Question: I'm creating a application using entity framework code-first and i'm facing some problems with the limitations of EF while following the interface segration principle.

'''
public interface IProduct
{
int Id { get; set; }
ICollection<IProcess> Processes { get; set; }
ICollection<ILine> Lines { get; set; }
String Description { get; set; }
String Number { get; set; }
String Name { get; set; }
}
'''
Problem is the Processes and Lines property cause it can't figure out which class in the concrete type (I presume).
I know that i could achieve almost the same by using abstract classes. Reason why i haven't just done this is that i find it wrong to change the model because of EF limitations.
What will be the best way to solve this? Any alternative to EF that allows interfaces as navigation property.
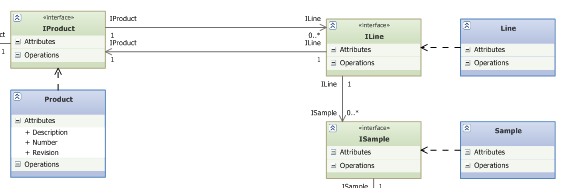
Answer: There is only one way to solve this - use concrete classes persisted to the database. EF doesn't support any other way. Even using abstract classes will not help you unless you map the whole inheritance tree (don't do that).
If you want property exposing an interface you must offer second non mapped property which will do the conversion from property exposing concrete type internally.
Simply if you want to use EF you must bend your architecture to follow its feature set.